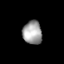
Tissue: skin
Cell type: Epithelial cells
Senescence score: 0.928
Nuclear area (px): 448
Mean DAPI intensity: 158.016